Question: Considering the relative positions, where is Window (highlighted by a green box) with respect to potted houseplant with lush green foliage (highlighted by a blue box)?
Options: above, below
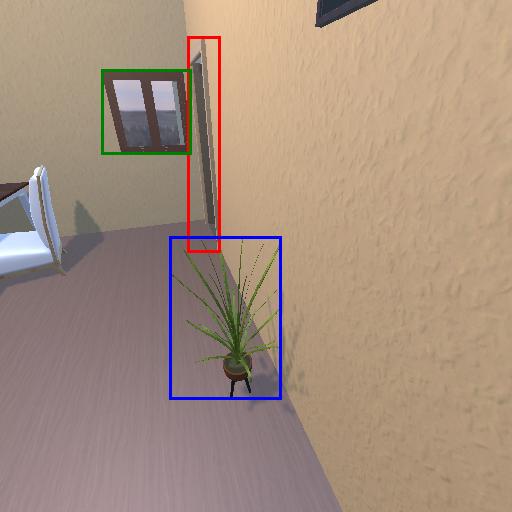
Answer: above